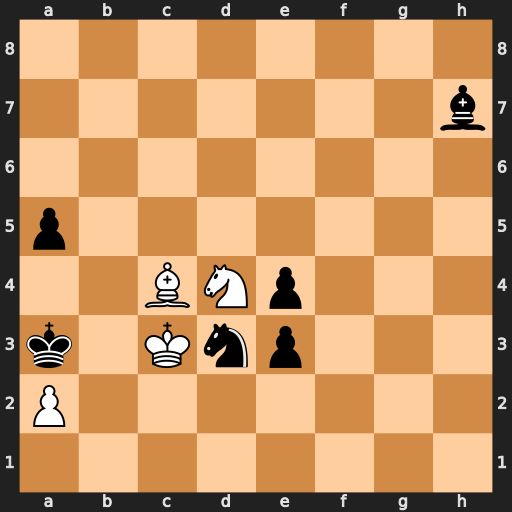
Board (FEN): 8/7b/8/p7/2BNp3/k1Knp3/P7/8
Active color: w
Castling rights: -
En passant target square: -
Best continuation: Bb3 e2 Nc2#